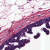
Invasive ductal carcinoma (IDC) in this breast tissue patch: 0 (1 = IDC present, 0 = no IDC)